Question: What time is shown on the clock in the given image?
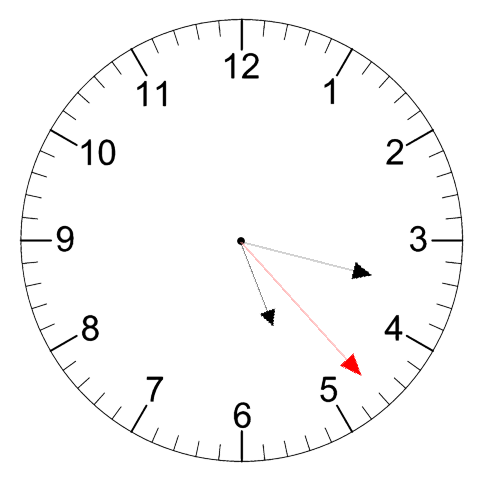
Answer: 05:17:23